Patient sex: M
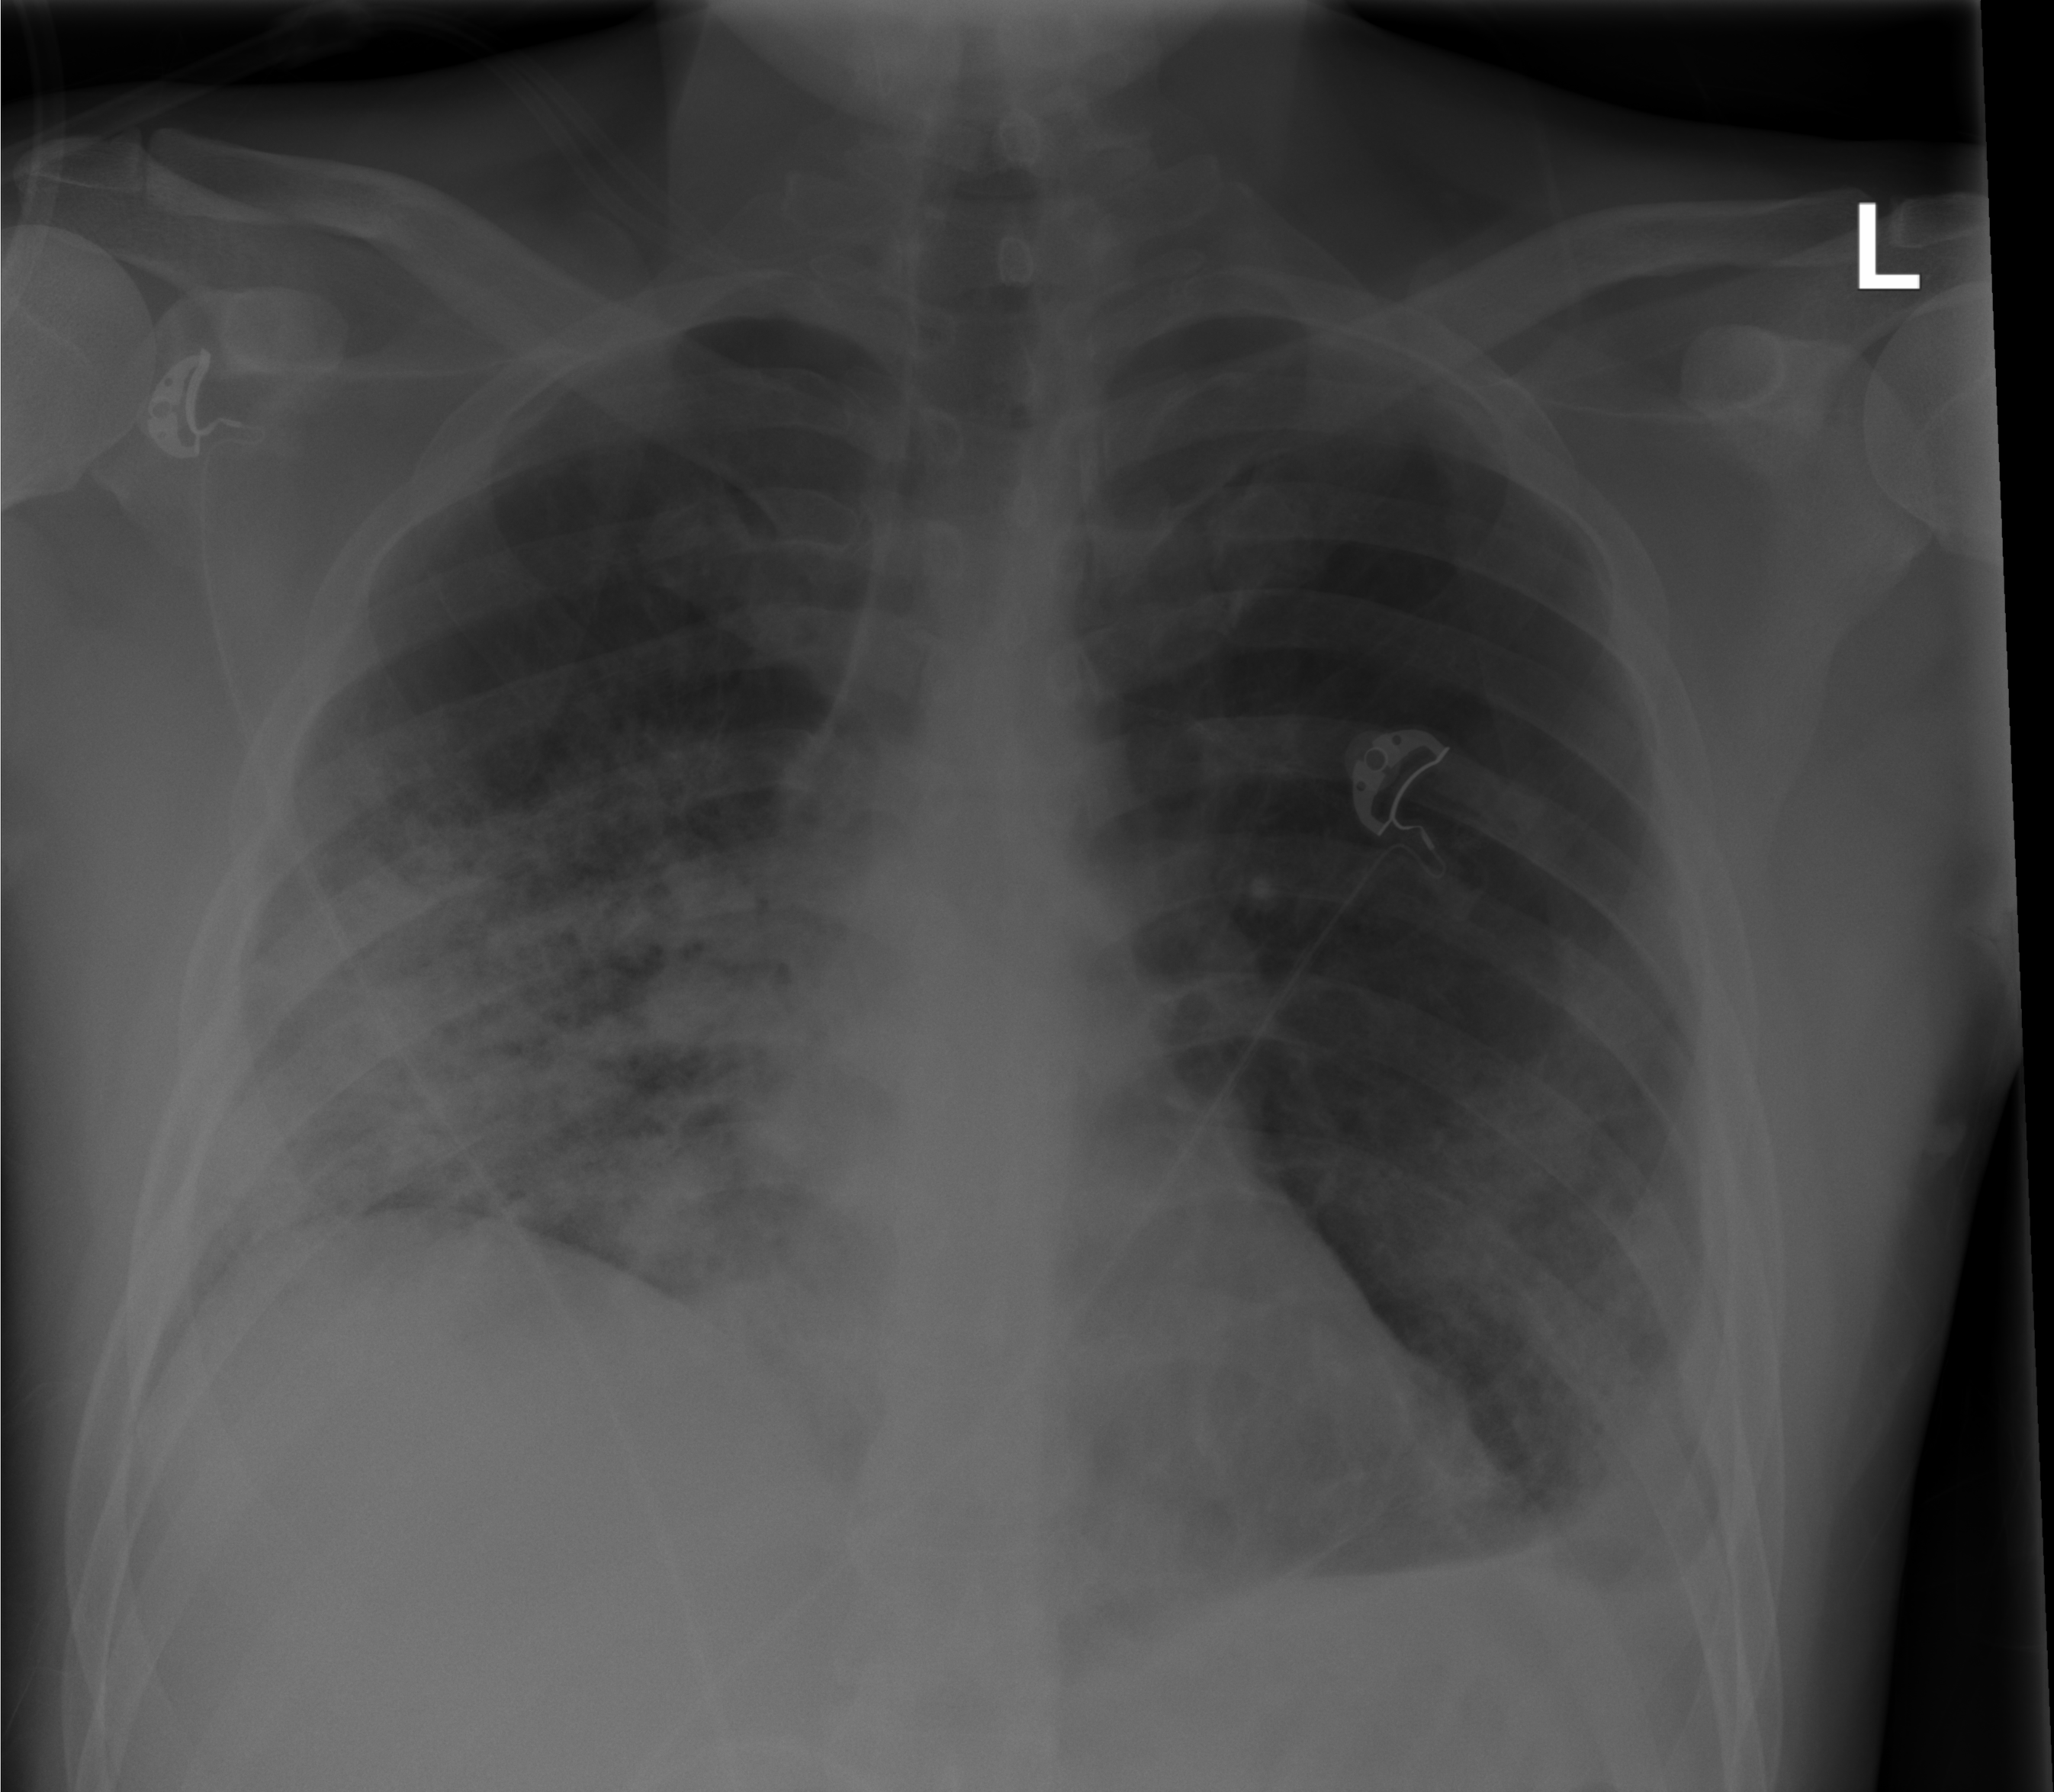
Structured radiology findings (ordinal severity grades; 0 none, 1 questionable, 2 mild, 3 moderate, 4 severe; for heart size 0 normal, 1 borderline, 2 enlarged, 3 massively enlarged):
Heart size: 0
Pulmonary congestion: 0
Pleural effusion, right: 1
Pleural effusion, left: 2
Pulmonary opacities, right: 3
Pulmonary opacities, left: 2
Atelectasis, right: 2
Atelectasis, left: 2